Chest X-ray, PA view. Patient: 45 years old, sex M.
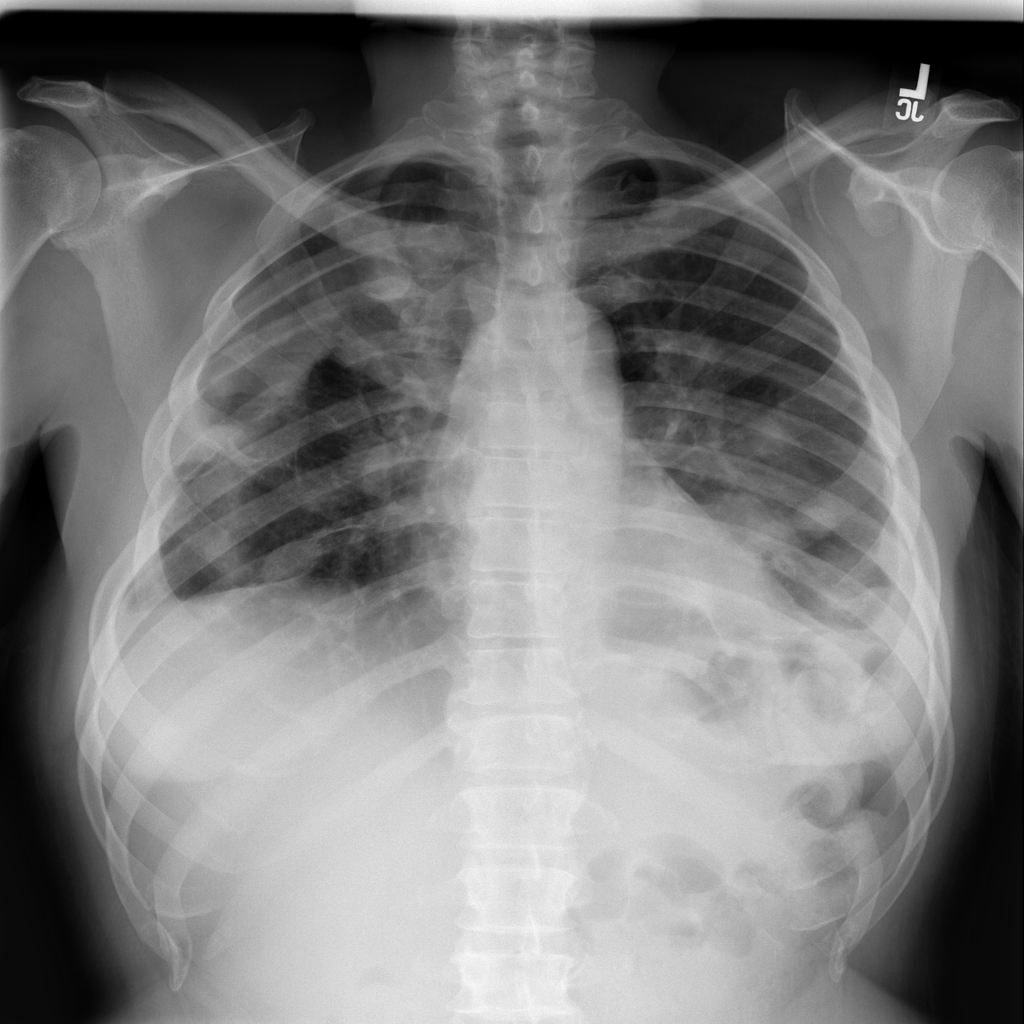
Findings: Effusion, Mass, Nodule